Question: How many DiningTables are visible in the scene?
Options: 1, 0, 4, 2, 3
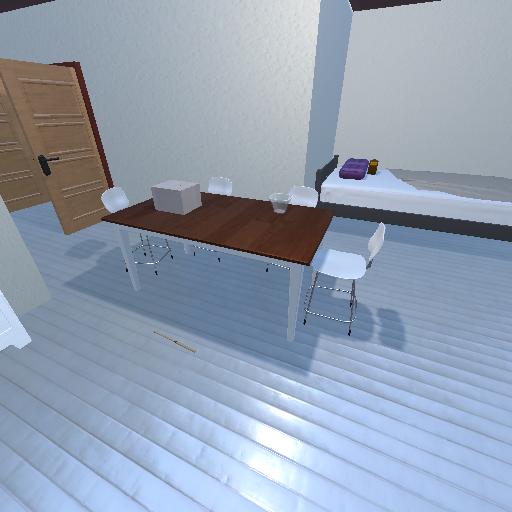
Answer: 1